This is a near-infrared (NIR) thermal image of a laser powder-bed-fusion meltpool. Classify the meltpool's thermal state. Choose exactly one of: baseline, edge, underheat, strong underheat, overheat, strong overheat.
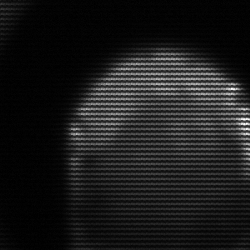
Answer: edge